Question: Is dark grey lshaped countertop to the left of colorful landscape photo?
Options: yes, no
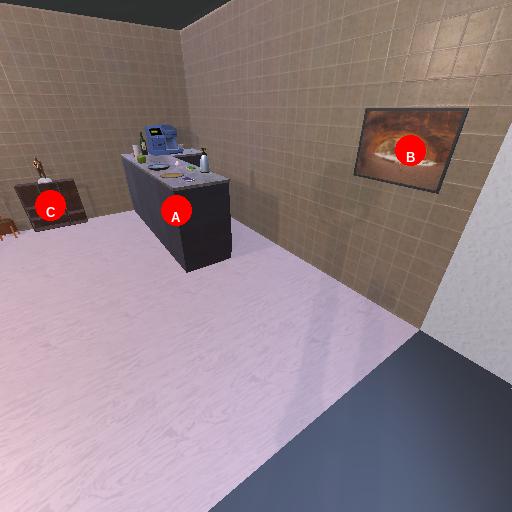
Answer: yes